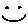
Label: smiley face